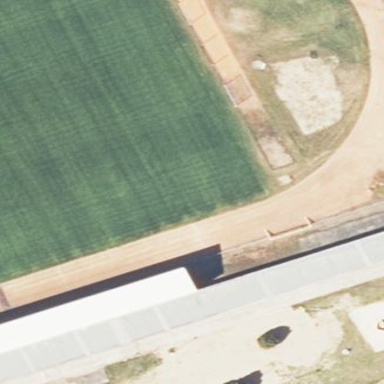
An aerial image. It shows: Grandstand building.